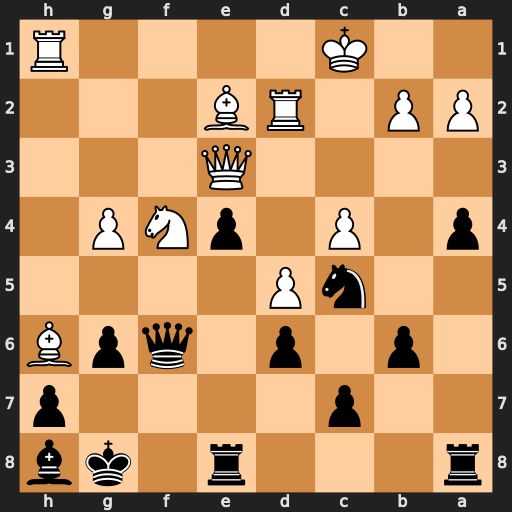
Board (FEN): r3r1kb/2p4p/1p1p1qpB/2nP4/p1P1pNP1/4Q3/PP1RB3/2K4R
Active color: b
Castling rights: -
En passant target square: -
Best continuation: a3 Ne6 axb2+